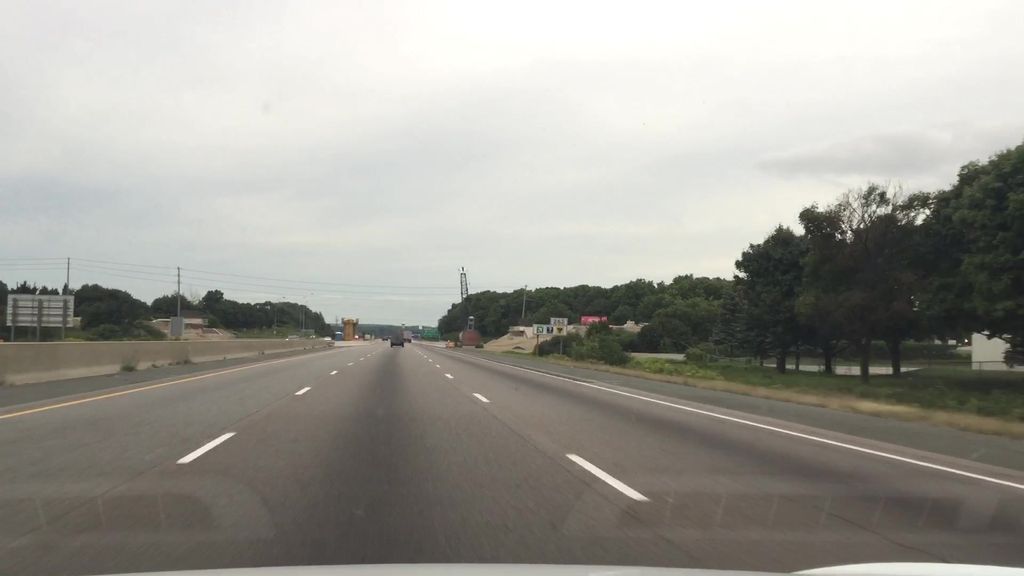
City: kitchener-waterloo